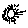
Label: star